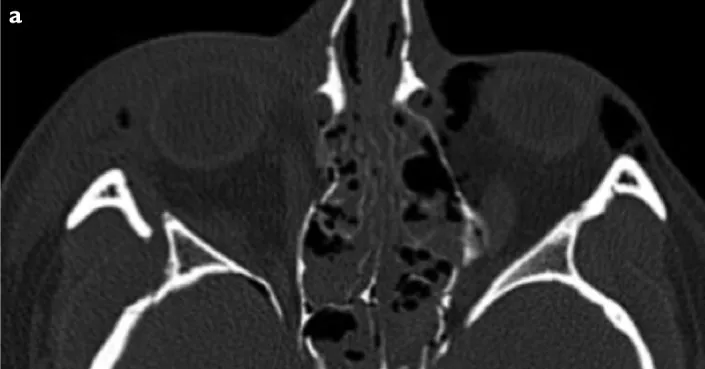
CT scans at the initial presentation showing. (a) Axial scan with lateral and medial wall fracture.
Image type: radiology (ct)